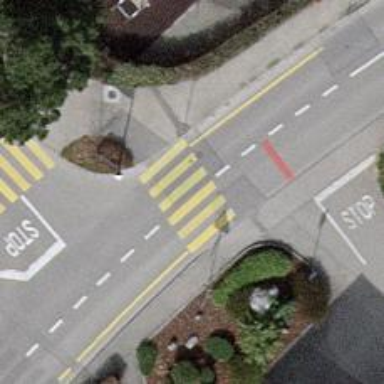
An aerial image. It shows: Uncontrolled zebra crossing with yellow markings on the road.